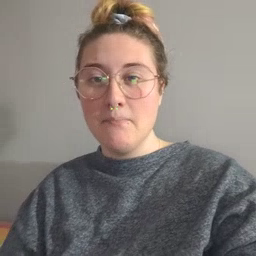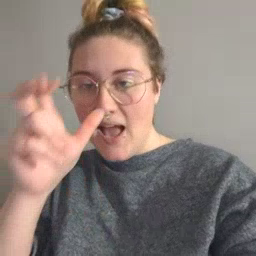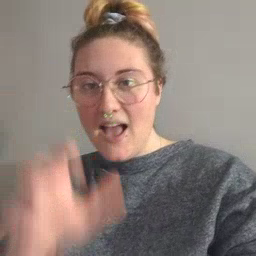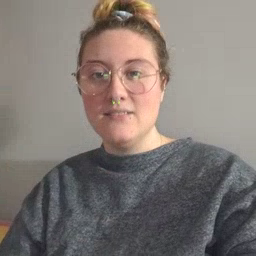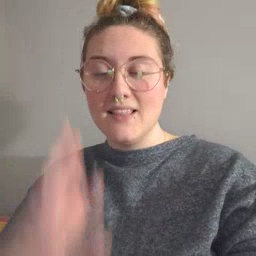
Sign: bug